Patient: sex F, age 75
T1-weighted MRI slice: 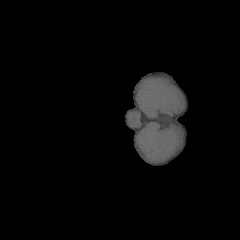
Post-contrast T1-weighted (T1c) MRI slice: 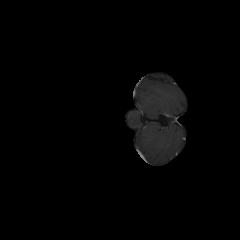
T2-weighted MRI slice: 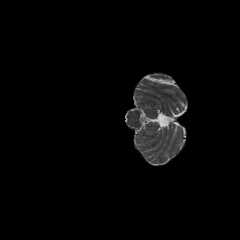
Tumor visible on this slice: no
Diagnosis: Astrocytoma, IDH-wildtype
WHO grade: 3